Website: macys
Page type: customer-info-address
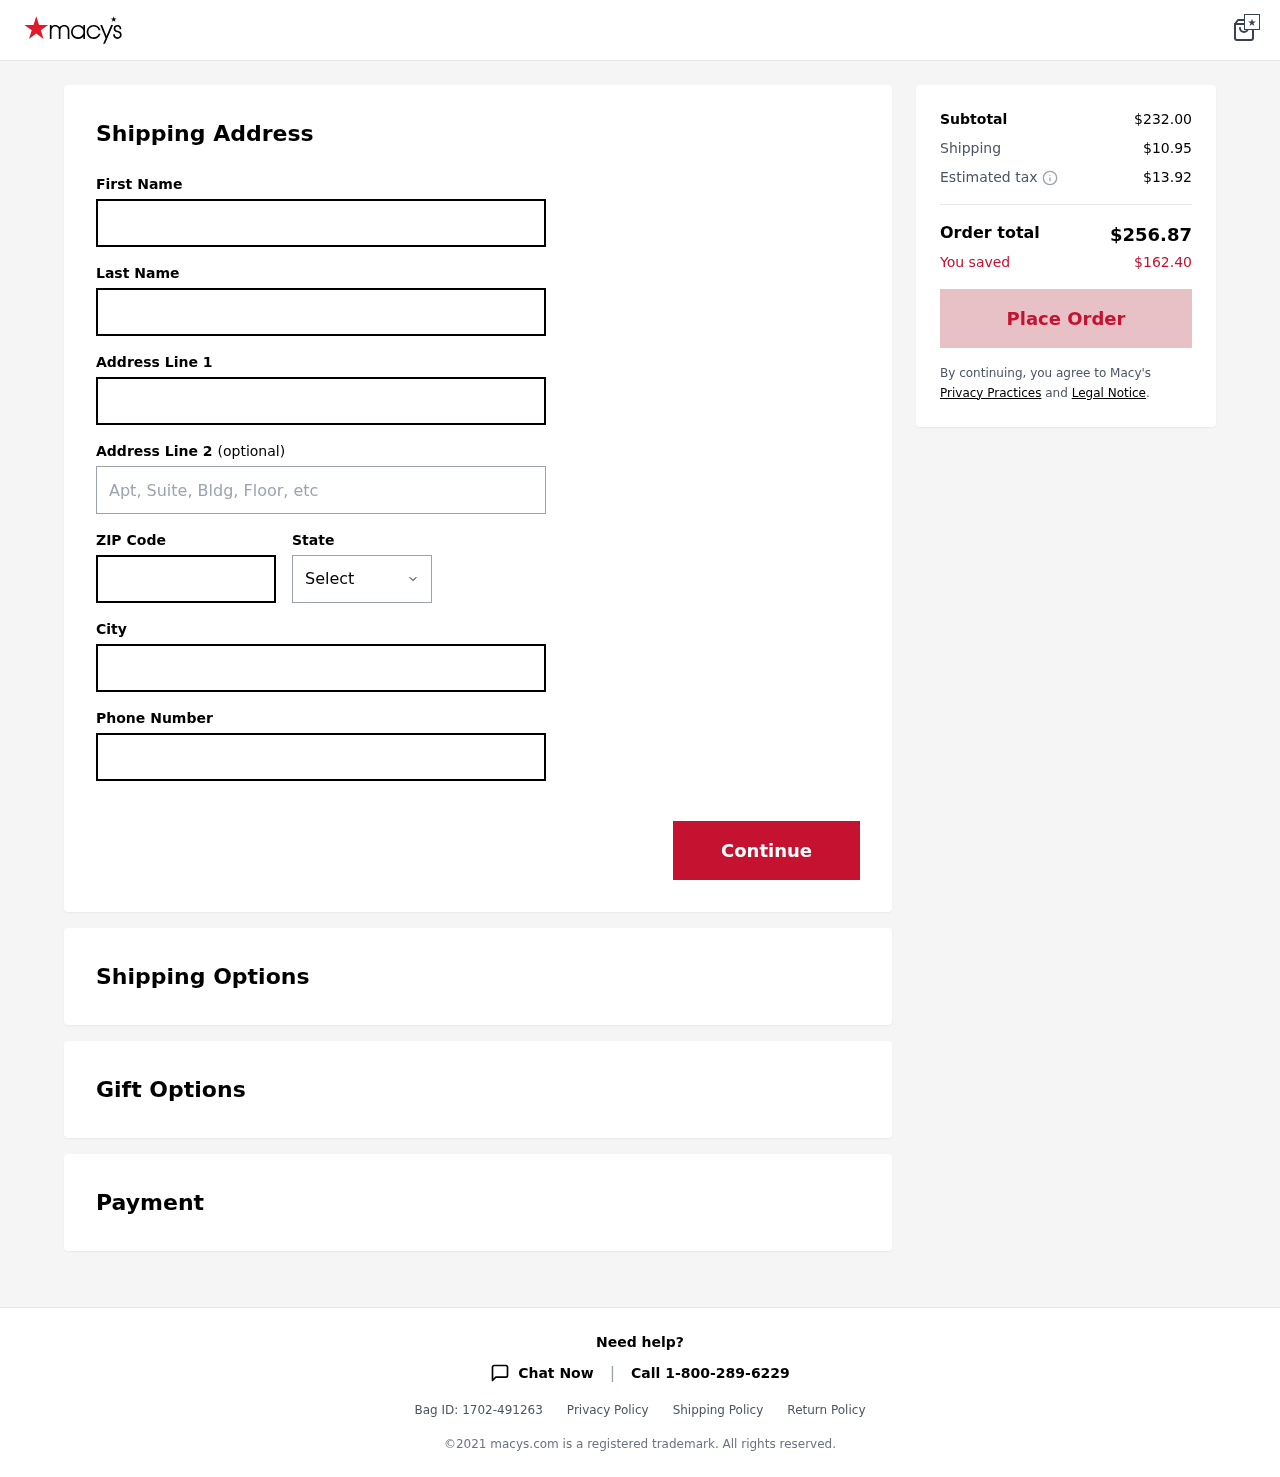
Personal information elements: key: PII_CITY
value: Arnoldshire
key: PII_FIRSTNAME
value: Jordan
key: PII_LASTNAME
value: Robertson
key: PII_PHONE
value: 7023868216
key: PII_POSTCODE
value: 51362
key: PII_STATE
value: North Carolina
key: PII_STREET
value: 110 Frank Passage
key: PII_STREET2
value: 0867 Watkins Heights Apt. 414
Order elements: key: ORDER_SUBTOTAL
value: $232.00
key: ORDER_SHIPPING_COST
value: $10.95
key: ORDER_TAX
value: $13.92
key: ORDER_TOTAL
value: $256.87
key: ORDER_SAVINGS
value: $162.40